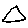
Label: triangle